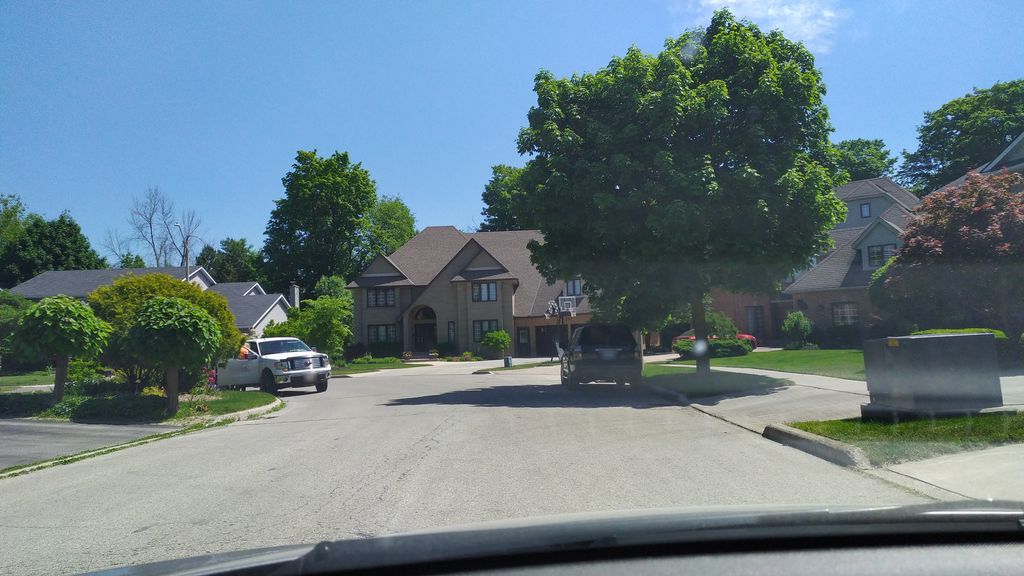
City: kitchener-waterloo